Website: apple
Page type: customer-info-address
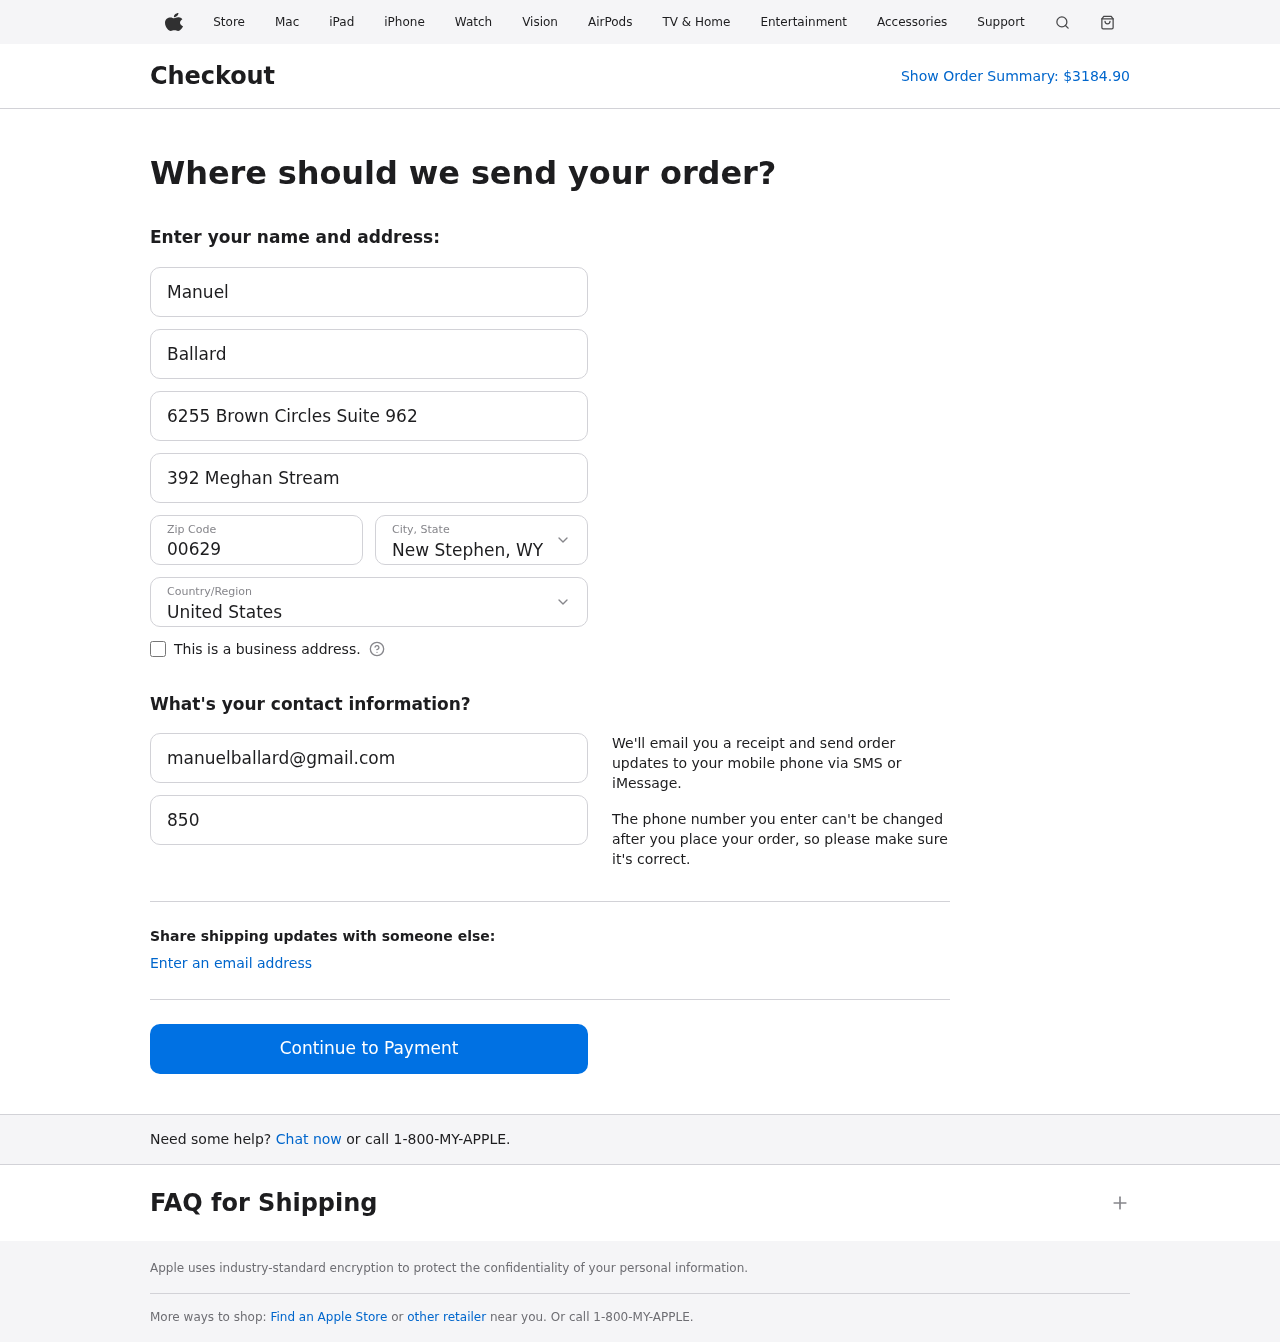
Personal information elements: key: PII_CITY_STATE
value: New Stephen, WY
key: PII_COUNTRY
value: United States
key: PII_EMAIL
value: manuelballard@gmail.com
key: PII_FIRSTNAME
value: Manuel
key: PII_LASTNAME
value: Ballard
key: PII_PHONE
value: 8504642064
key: PII_POSTCODE
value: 00629
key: PII_STREET
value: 6255 Brown Circles Suite 962
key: PII_STREET2
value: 392 Meghan Stream
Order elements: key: ORDER_TOTAL
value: $3184.90